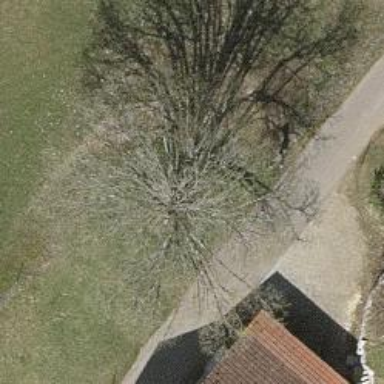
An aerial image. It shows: Broadleaved tree in natural setting.